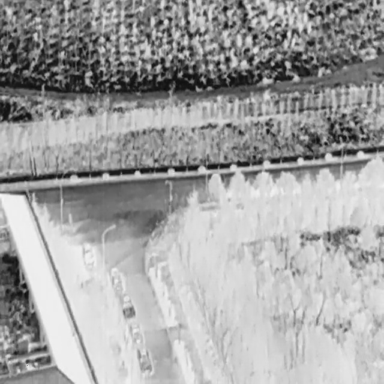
There are five Cars in the infrared image.